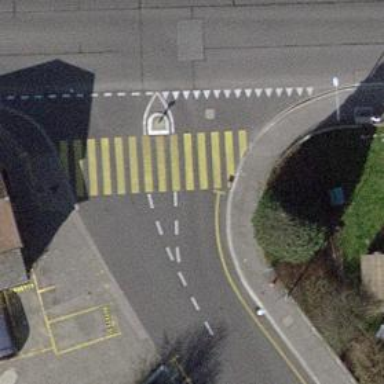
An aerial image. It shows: Marked crossing on asphalt footway.